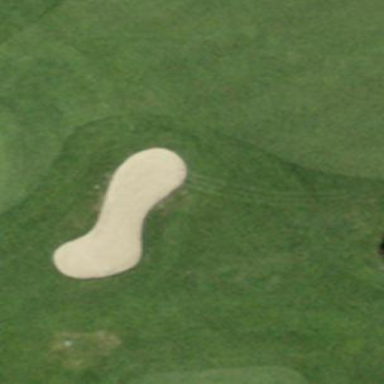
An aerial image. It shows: Golf bunker filled with sandy terrain.